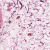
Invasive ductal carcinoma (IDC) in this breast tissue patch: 0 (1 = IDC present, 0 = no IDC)